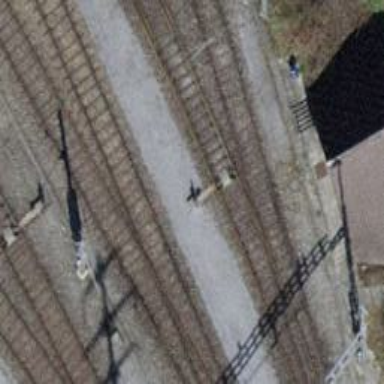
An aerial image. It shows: Yard with single rail track. The railway track is electrified with contact line for service purposes.